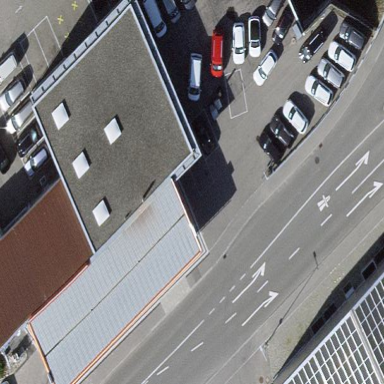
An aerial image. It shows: Flat-roofed building with gray exterior. This building functions as car shop.